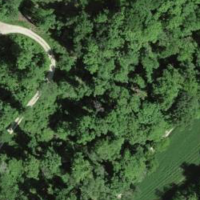
EUNIS habitat code: 41
Species observed at this site:
Melica uniflora
Lathyrus vernus